Here is the wavelet time-frequency representation (scalogram) of a rolling-element bearing's vibration measurement. Determine the bearing's health state. Answer with exactly one of: normal, inner_race, outer_race, ball.
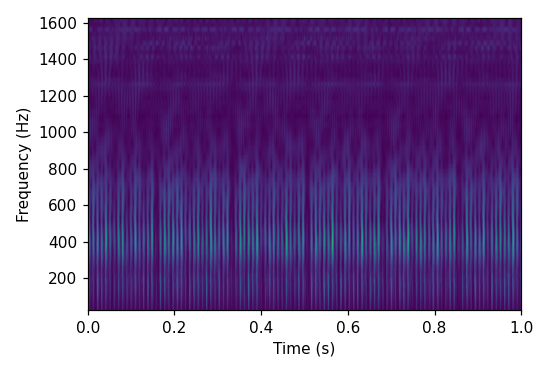
Answer: outer_race